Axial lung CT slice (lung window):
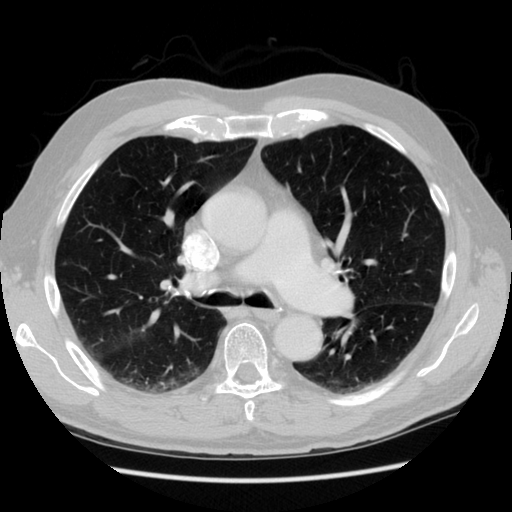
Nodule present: no